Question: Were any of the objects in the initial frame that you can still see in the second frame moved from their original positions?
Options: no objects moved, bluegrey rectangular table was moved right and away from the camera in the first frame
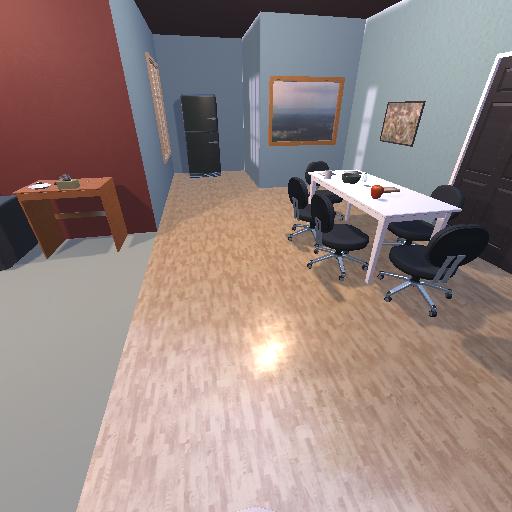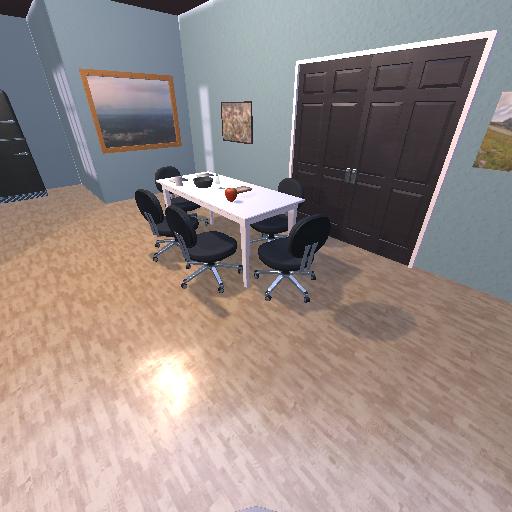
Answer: no objects moved